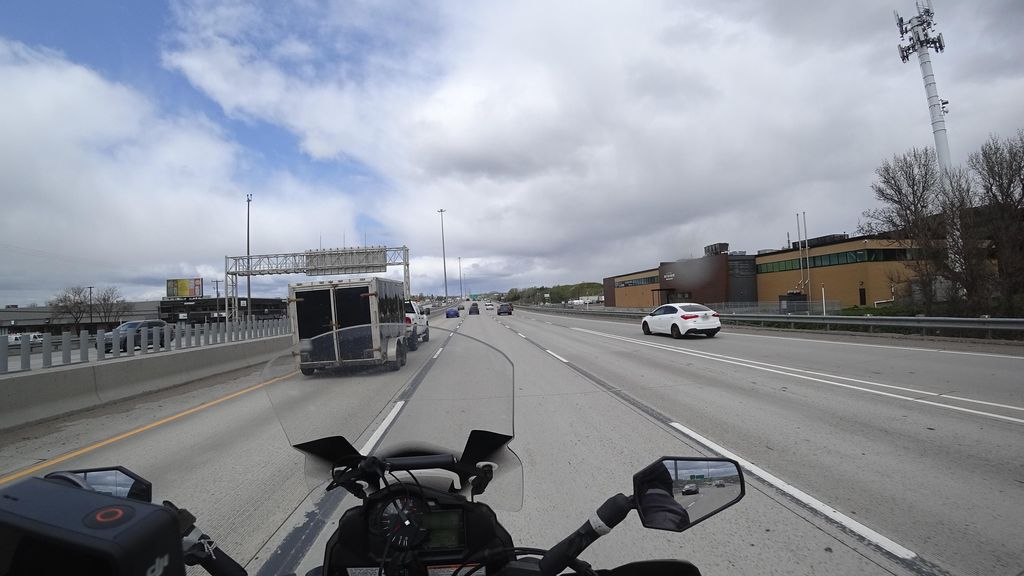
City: quebec_city